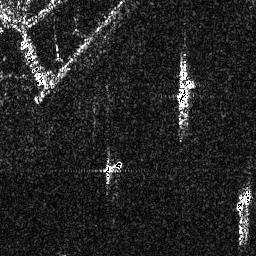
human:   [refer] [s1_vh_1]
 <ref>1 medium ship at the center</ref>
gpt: <box>[[39, 61, 48, 72, 0]]</box>

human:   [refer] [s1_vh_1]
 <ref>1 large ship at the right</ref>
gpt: <box>[[67, 20, 76, 50, 0]]</box>